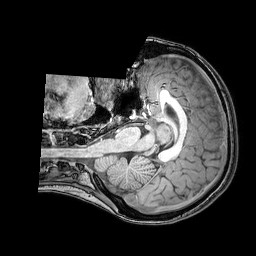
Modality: T1w
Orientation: axial
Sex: female
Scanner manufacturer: philips
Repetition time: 0.008168 s
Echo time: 0.00377 s